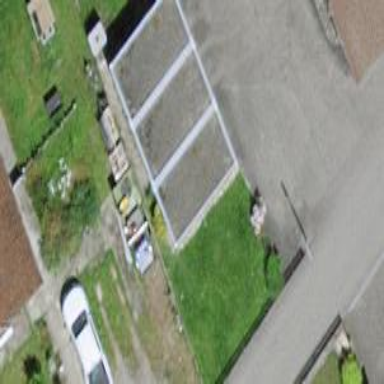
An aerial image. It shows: Garage building.